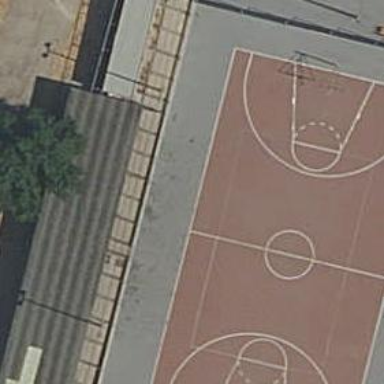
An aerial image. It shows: Basketball court on leisure land pitch.